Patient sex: M
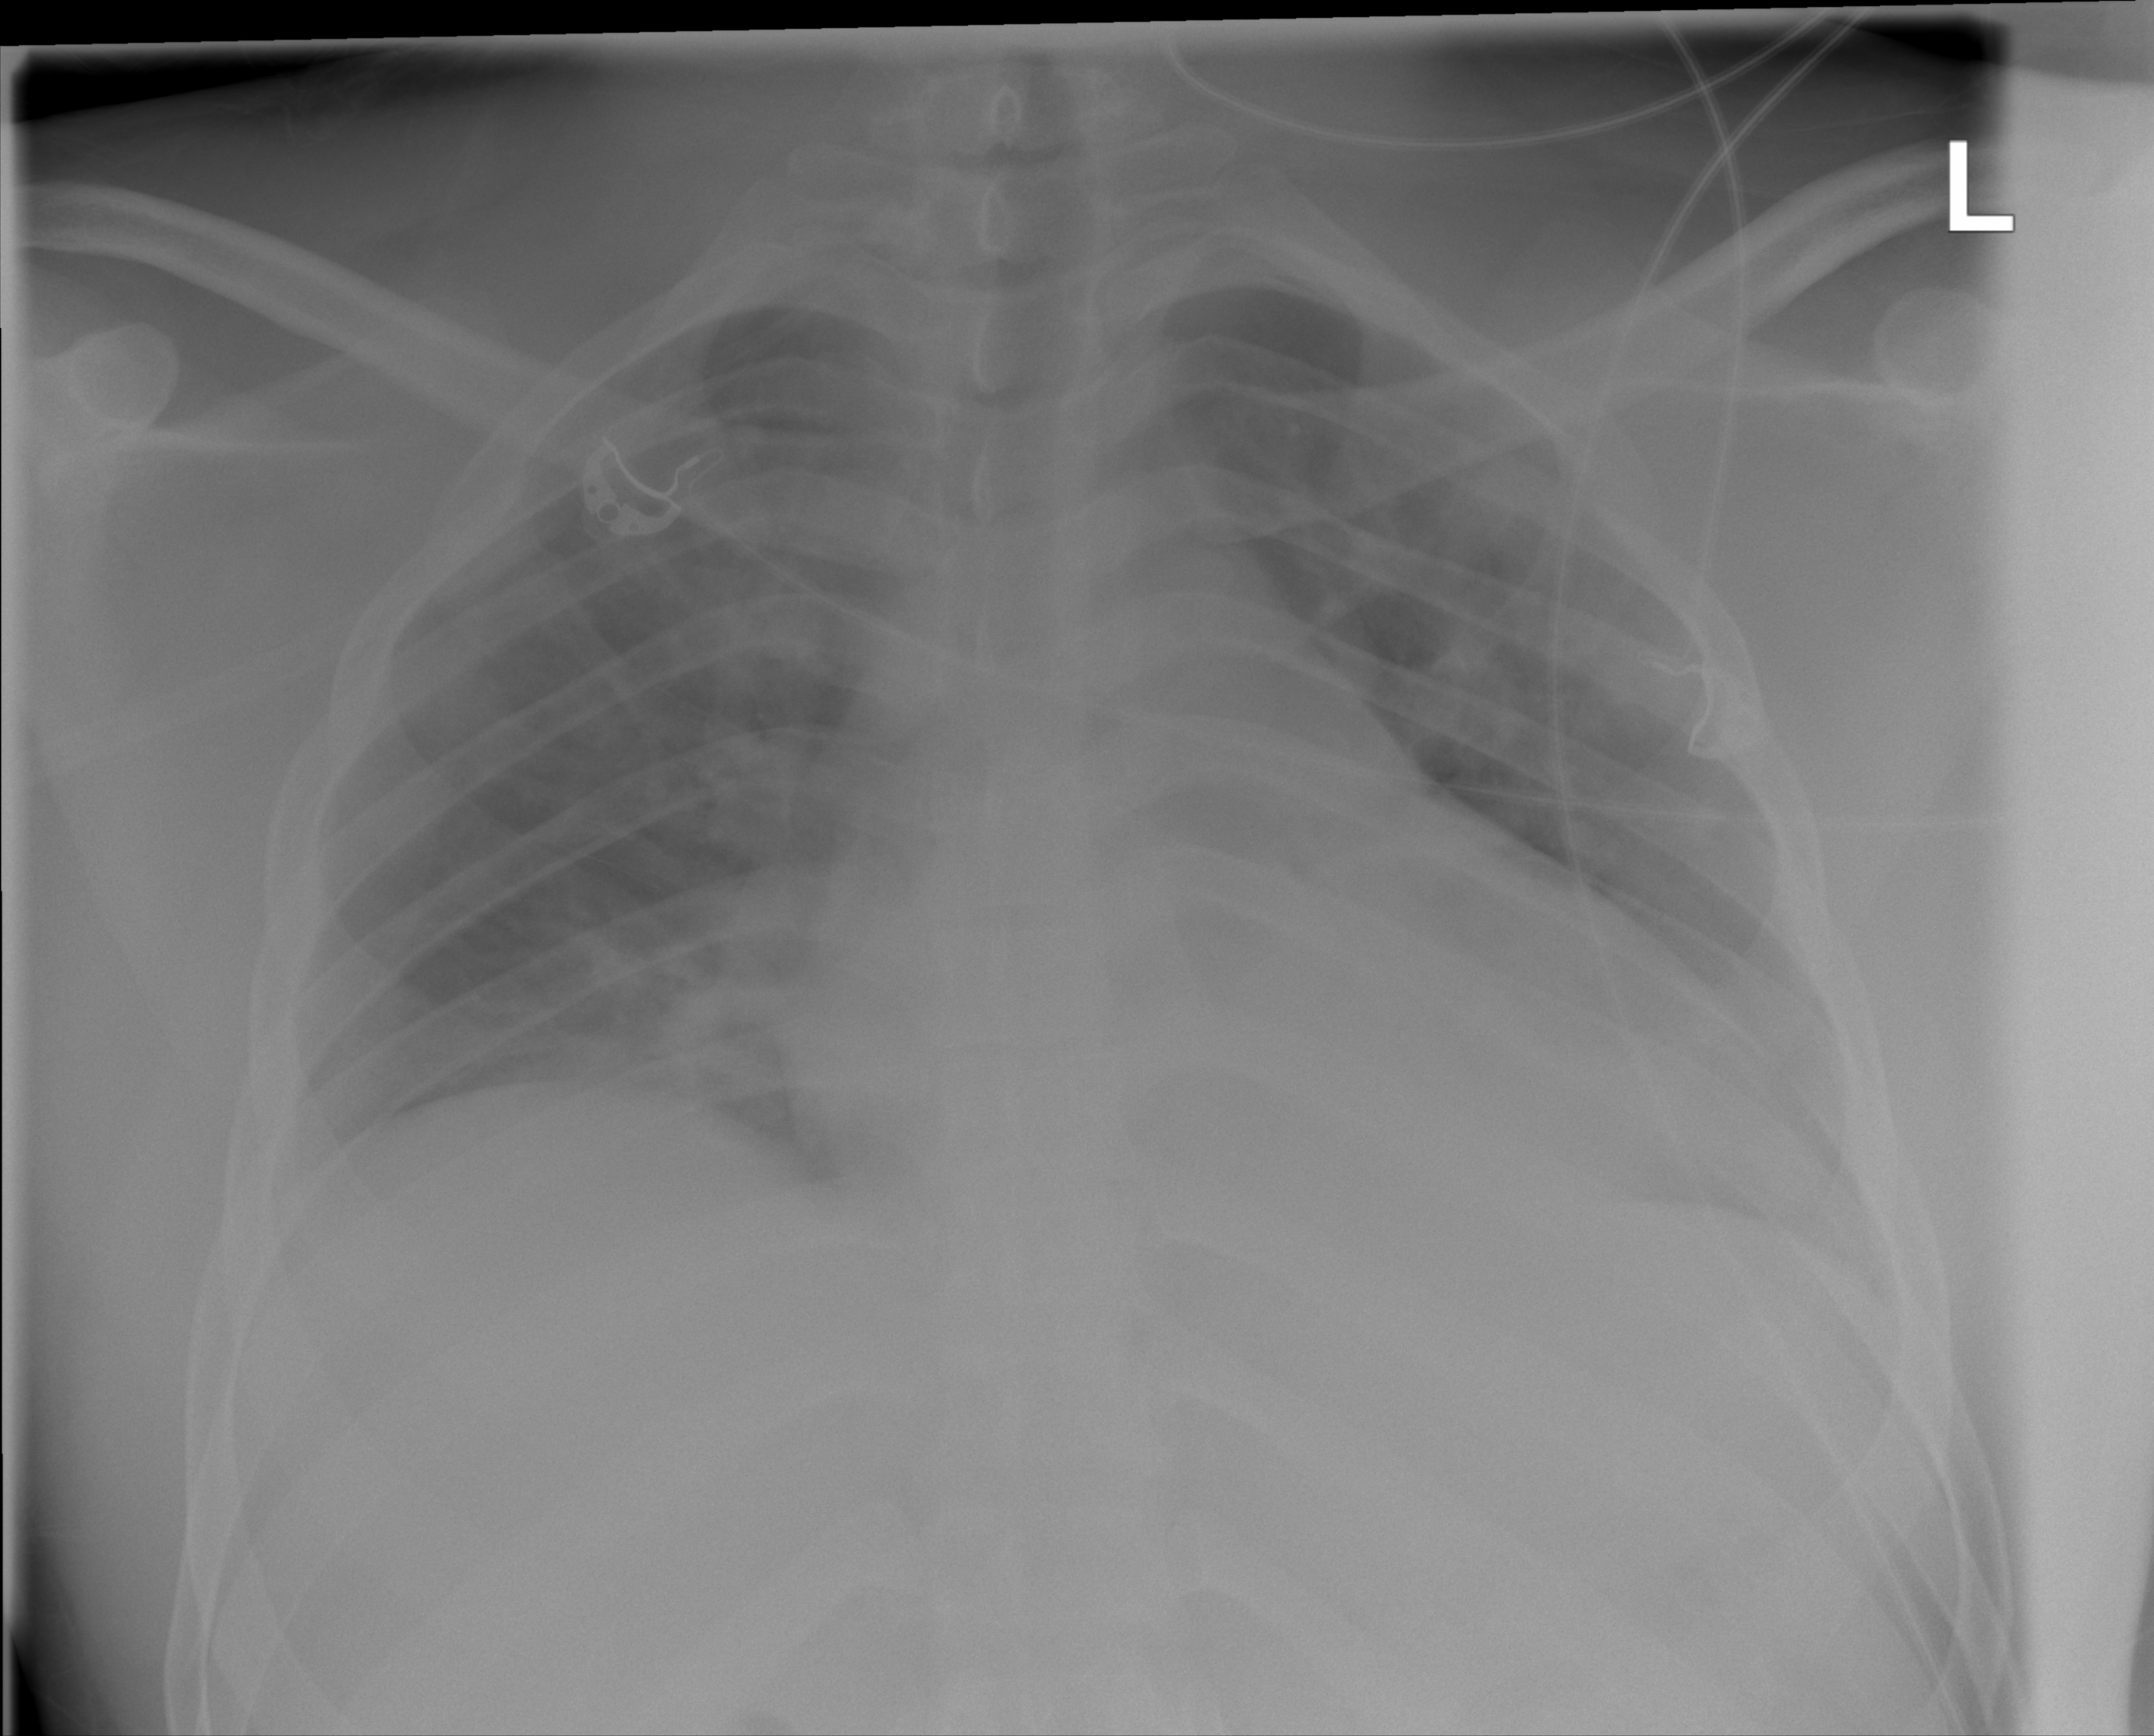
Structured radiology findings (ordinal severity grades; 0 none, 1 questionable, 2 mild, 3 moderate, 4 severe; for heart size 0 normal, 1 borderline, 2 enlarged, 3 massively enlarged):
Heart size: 2
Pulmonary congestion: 2
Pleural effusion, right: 0
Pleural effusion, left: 0
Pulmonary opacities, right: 2
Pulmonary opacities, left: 2
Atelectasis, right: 2
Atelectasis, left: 1